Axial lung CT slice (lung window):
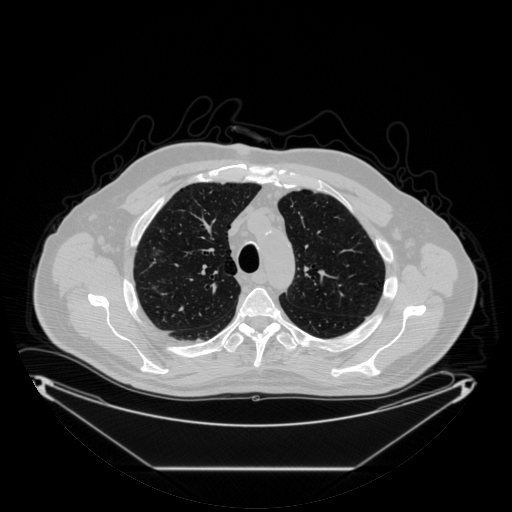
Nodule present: no